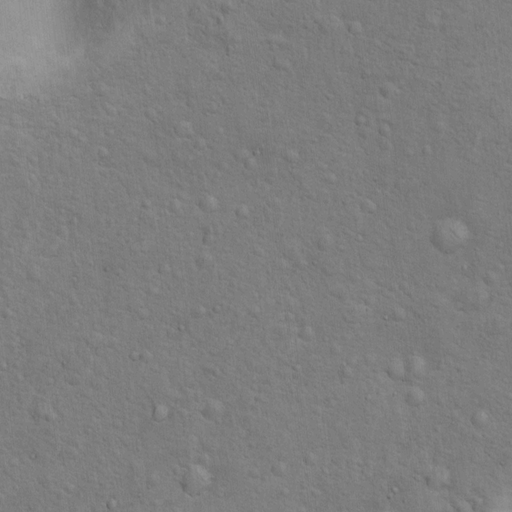
Objects detected: cone, cone